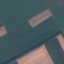
Land use / land cover class: AnnualCrop